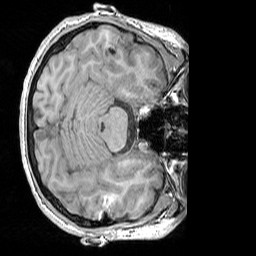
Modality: T1w
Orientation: axial
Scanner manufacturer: siemens
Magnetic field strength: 3 T
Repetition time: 1.83 s
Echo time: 0.00303 s